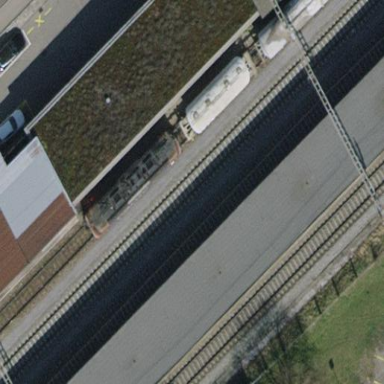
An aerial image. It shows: Transportation building with flat roof shape.